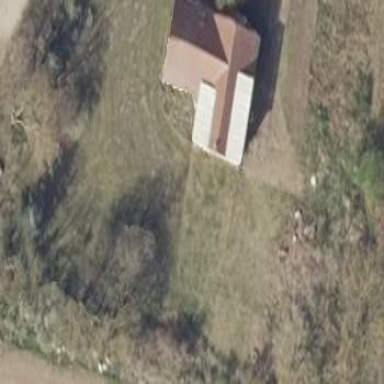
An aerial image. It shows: House with multiple parts.